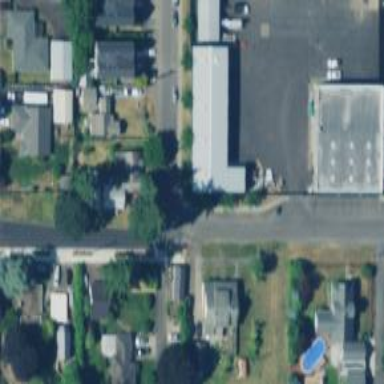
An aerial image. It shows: Residential road with sidewalk on the left.